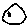
Label: moon